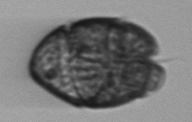
Label: Margalefidinium